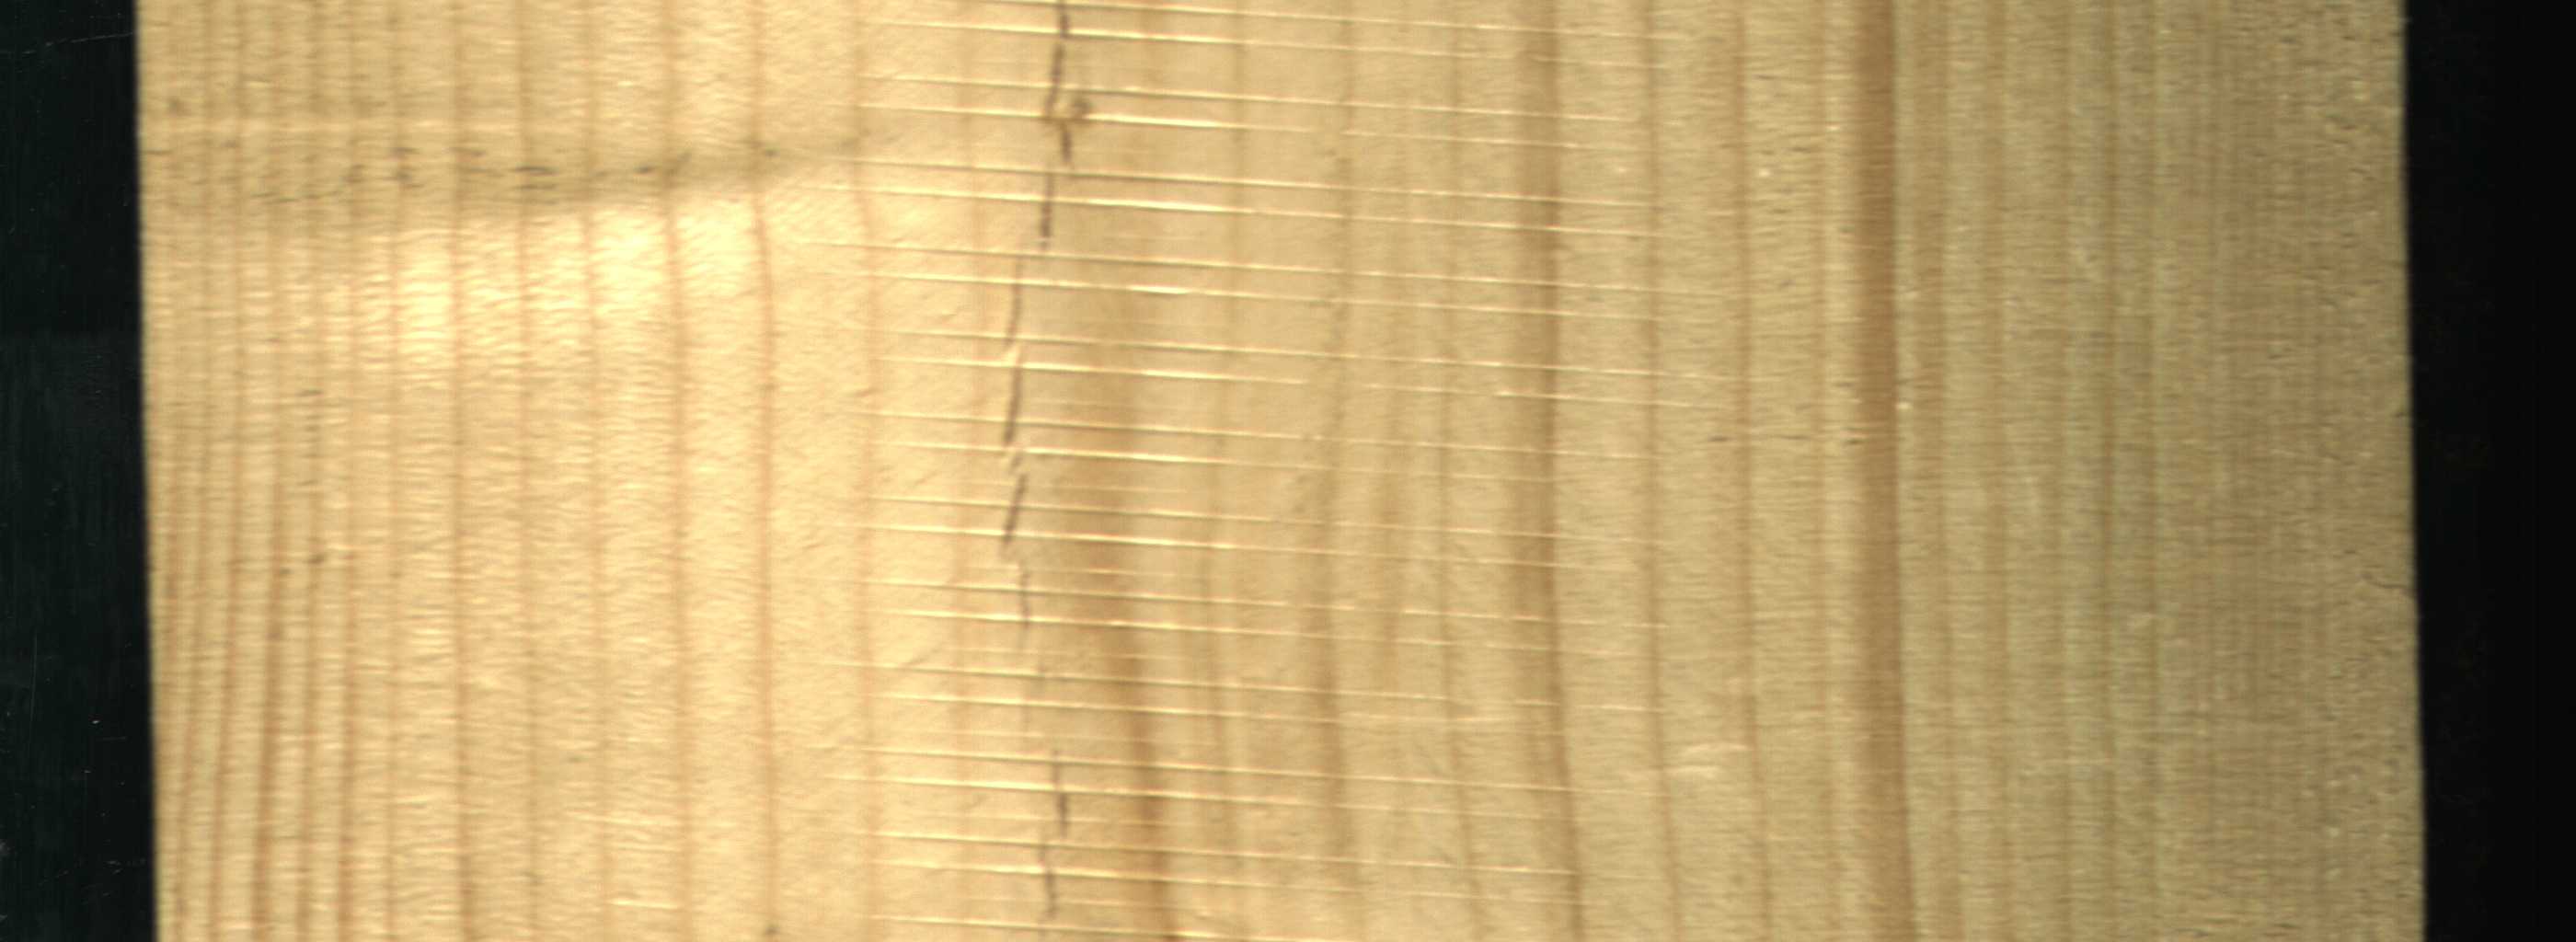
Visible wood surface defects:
Crack
Crack